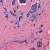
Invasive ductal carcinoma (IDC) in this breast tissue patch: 0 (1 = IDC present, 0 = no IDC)